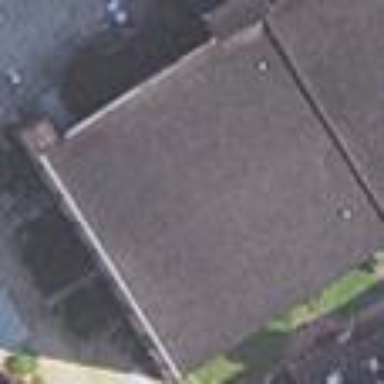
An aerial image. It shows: Part of building.